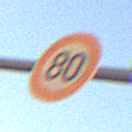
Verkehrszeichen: Geschwindigkeit80
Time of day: SunriseSunset
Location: Outdoor (Nature)
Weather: Clear
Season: NotSpecified
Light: Natural